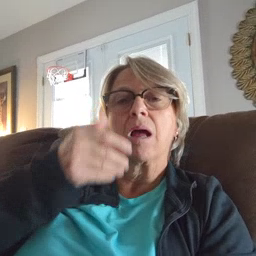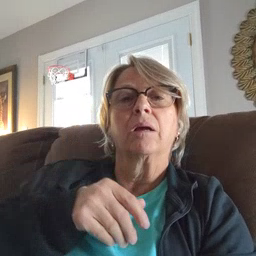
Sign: pizza